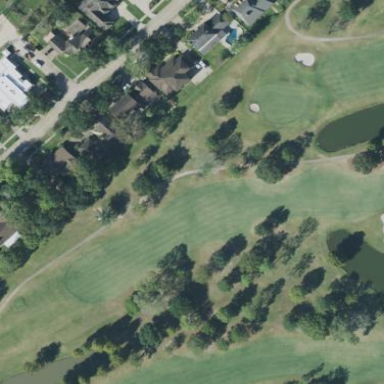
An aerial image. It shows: Grassy area designated as golf fairway.